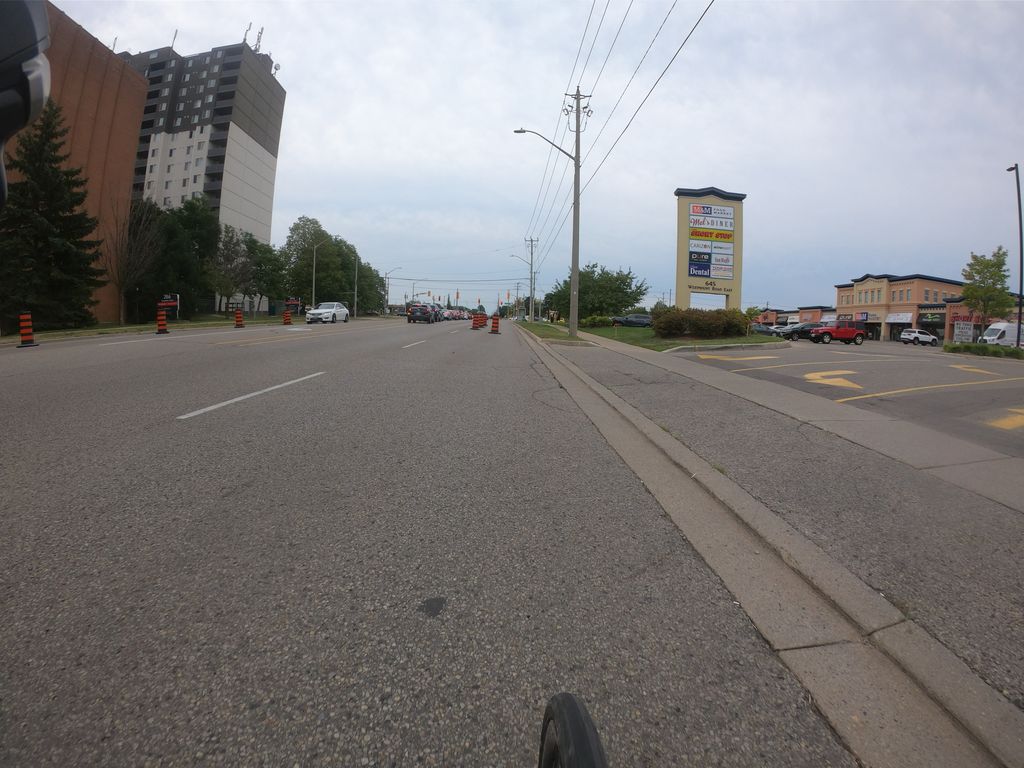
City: kitchener-waterloo